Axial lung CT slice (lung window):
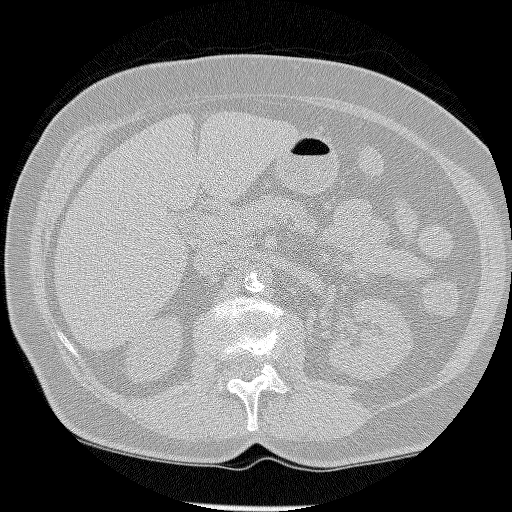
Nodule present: no